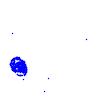
Particle: kaon